Question: I m trying to construct a tree in unbound mode devexpress control in wpf.
I have reffered the following link <URL> . Please check the image , i m getting error in xaml code.The required output is that the hard coded data must appear in treelist but the output that appears is only a tree structure if i remove the xaml code from line 38-44 . I know that the error is in xaml still i m also providing cs code.

***************************Code*****************************************
'''
namespace PstImporter
{
/// <summary>
/// Interaction logic for pstSelect.xaml
/// </summary>
public partial class pstSelect : Window
{
string stgPath;
public pstSelect ()
{
InitializeComponent();
treePstSelect.Visibility = Visibility.Hidden;
List < MailboxHelper.Folder > lstMailBoxHelper = Globals.selectFolder(fileName);
buildTree(lstMailBoxHelper);
treeListView1.ExpandAllNodes();
this.barButtonItem1.ItemClick += this.barButtonItem1_ItemClick;
}
public class ProjectObject
{
public string Name { get; set; }
public string Executor { get; set; }
}
private void buildTree (List<MailboxHelper.Folder> lstMailBoxHelper)
{
TreeListNode rootNode = CreateRootNode(new ProjectObject() { Name = lstMailBoxHelper[0].displayName, Executor = lstMailBoxHelper[1].displayName });
TreeListNode childNode = CreateChildNode(rootNode, new ProjectObject() { Name = lstMailBoxHelper[2].displayName, Executor = lstMailBoxHelper[1].displayName });
CreateChildNode(childNode, new ProjectObject() { Name = lstMailBoxHelper[3].displayName, Executor = lstMailBoxHelper[1].displayName });
}
private TreeListNode CreateRootNode(object dataObject)
{
TreeListNode rootNode = new TreeListNode(dataObject);
treeListView1.Nodes.Add(rootNode);
return rootNode;
}
private TreeListNode CreateChildNode (TreeListNode parentNode, object dataObject)
{
TreeListNode childNode = new TreeListNode(dataObject);
parentNode.Nodes.Add(childNode);
return childNode;
}
'''
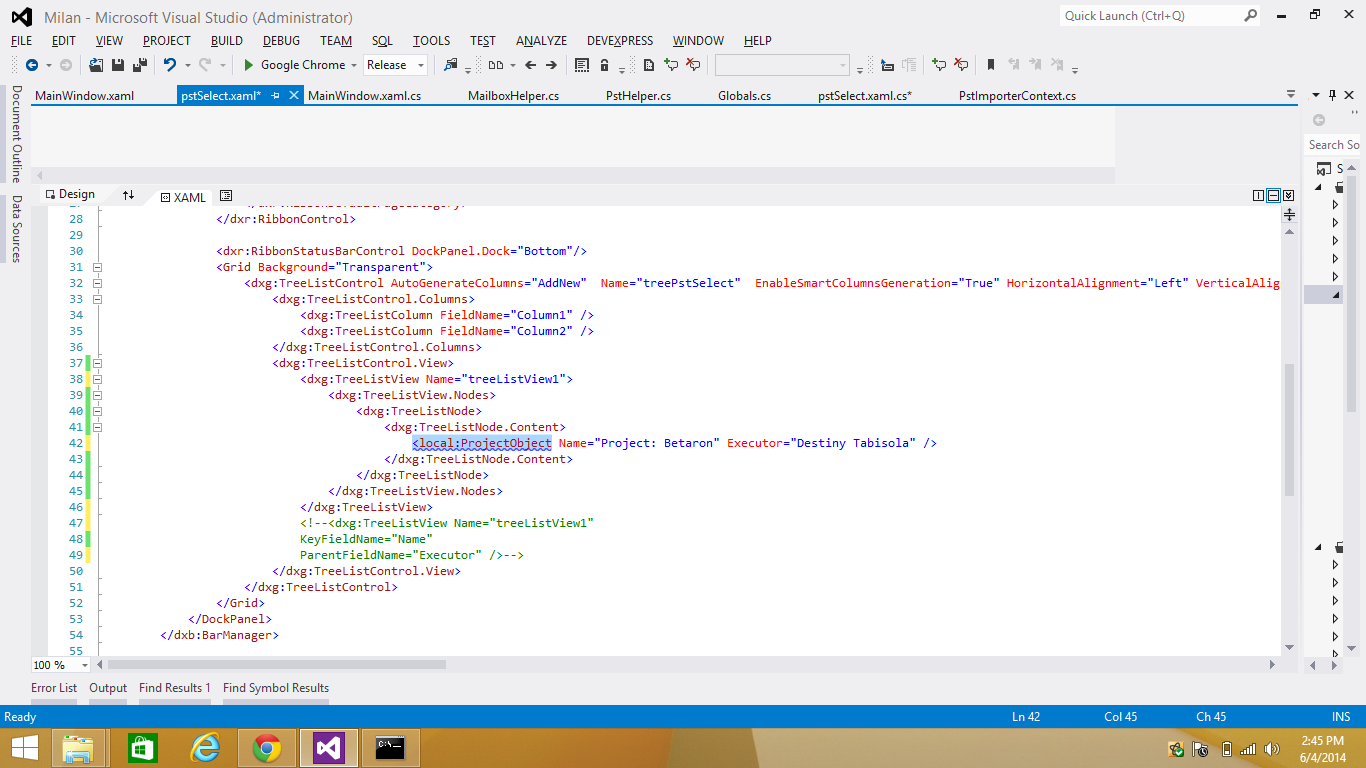
Answer: You cannot refer to nested classes in xaml. Heres what MSDN says about nested classes
<URL>
> Your custom class must not be a nested class. Nested classes and the
"dot" in their general CLR usage syntax interfere with other WPF
and/or XAML features such as attached properties.
you can take out your 'ProjectObject' class out of Window class
'''
namespace PstImporter
{
public class ProjectObject
{
public string Name { get; set; }
public string Executor { get; set; }
}
}
'''
Then you can refer to it
'''
xmlns:local="clr-namespace:PstImporter"
<local:ProjectObject>
'''